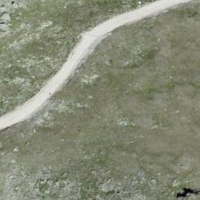
EUNIS habitat code: 26
Species observed at this site:
Rana temporaria
Marmota marmota